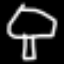
Label: mushroom